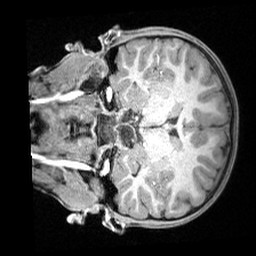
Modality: T1w
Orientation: coronal
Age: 8
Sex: female
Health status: ill
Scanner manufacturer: siemens
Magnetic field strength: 3 T
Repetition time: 1.6 s
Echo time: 0.00179 s